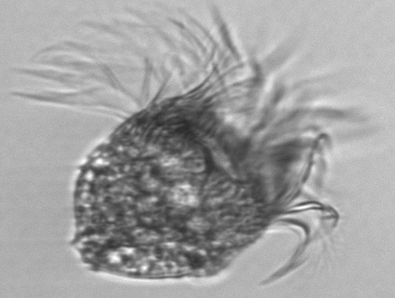
Label: Pelagostrobilidium